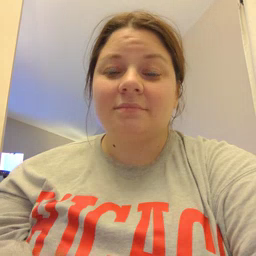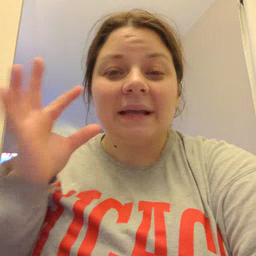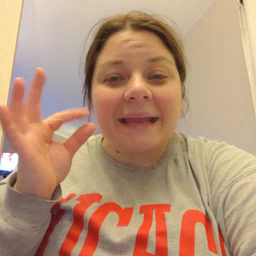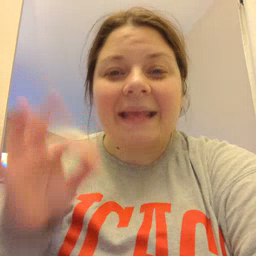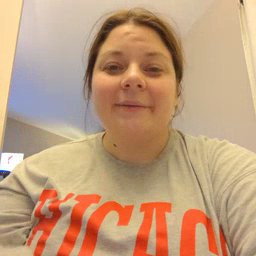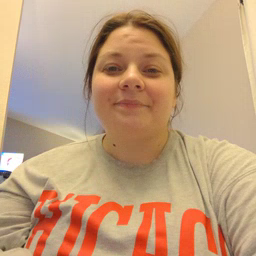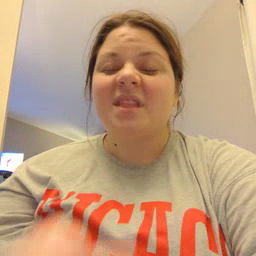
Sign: kitty